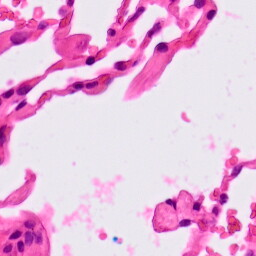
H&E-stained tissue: Lung